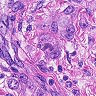
Metastatic tissue present: yes